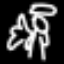
Label: angel